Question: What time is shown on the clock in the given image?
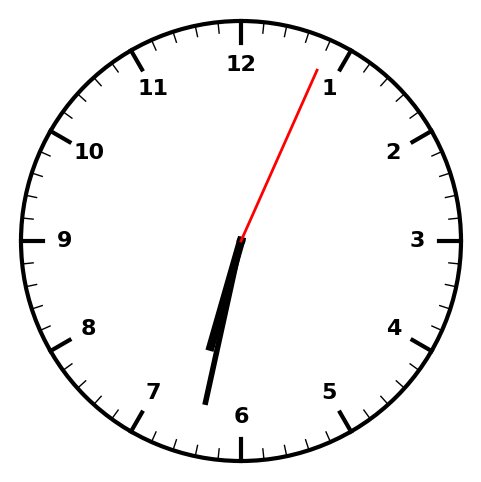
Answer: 06:32:04